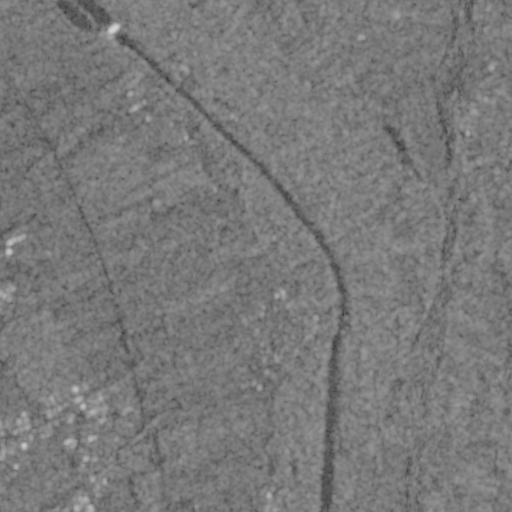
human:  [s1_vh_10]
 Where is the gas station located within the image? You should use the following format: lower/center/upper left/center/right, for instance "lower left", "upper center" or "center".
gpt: The gas station is located in the lower left of the image.
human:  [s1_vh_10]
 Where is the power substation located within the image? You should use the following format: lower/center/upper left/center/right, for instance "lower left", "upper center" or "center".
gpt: The power substation is located in the left of the image.
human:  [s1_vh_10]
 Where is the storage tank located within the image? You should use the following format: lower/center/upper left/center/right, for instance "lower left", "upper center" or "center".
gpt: The storage tank is located in the upper right of the image.
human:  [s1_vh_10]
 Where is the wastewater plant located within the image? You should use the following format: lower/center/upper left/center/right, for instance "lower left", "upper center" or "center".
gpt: The wastewater plant is located in the center of the image.
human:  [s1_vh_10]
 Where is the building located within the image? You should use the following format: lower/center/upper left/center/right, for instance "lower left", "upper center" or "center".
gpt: There is no building in the image.

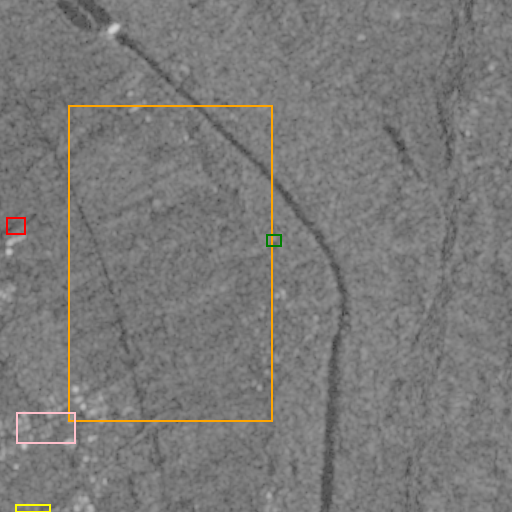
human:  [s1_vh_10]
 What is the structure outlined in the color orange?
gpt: The structure outlined in orange is a crop field.
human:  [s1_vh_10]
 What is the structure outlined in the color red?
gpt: The structure outlined in red is a park.
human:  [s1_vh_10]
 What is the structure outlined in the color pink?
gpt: The structure outlined in pink is a parking lot.
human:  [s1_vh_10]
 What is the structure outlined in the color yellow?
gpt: The structure outlined in yellow is a power substation.
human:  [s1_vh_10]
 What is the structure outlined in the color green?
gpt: The structure outlined in green is a wastewater plant.
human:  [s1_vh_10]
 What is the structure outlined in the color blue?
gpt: There is no blue outline.